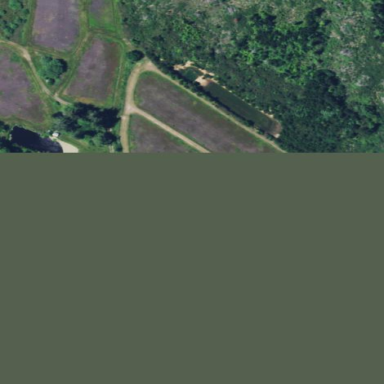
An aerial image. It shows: Farmland where cranberries are grown.